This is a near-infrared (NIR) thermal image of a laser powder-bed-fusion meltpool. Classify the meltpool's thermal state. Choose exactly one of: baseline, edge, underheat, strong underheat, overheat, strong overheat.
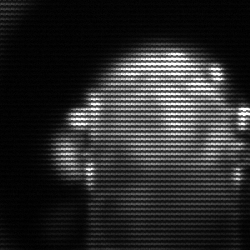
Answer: baseline